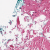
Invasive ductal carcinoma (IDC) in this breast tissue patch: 0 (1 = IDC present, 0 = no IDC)